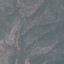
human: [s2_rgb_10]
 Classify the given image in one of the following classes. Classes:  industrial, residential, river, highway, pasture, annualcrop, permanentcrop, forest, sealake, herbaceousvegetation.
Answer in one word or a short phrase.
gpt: HerbaceousVegetation